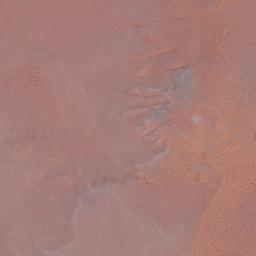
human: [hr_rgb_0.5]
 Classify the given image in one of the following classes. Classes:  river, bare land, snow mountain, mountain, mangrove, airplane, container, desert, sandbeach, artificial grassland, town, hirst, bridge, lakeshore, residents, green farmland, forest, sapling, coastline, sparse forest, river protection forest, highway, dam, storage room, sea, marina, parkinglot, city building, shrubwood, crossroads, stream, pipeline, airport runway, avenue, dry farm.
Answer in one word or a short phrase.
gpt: desert